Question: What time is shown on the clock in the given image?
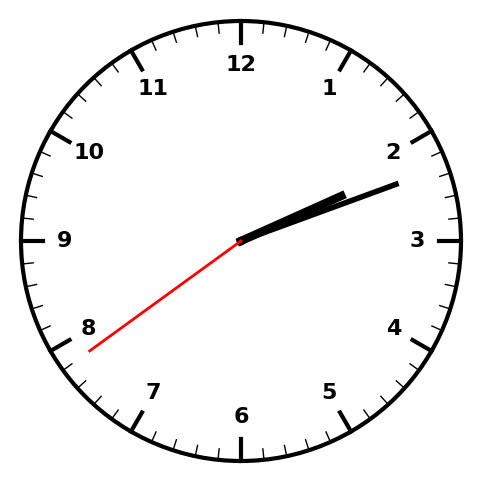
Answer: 02:11:39